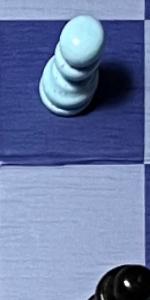
Label: Empty